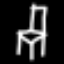
Label: chair